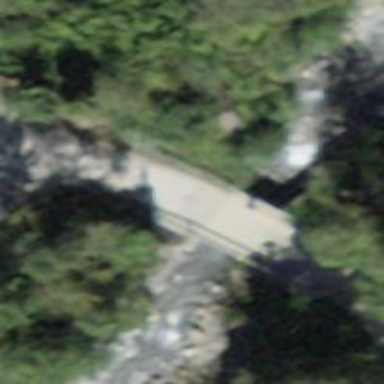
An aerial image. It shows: Track crossing bridge with grade 2 tracktype.